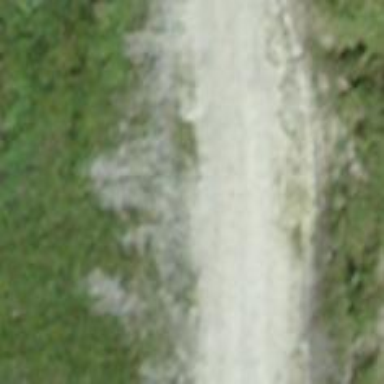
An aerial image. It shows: Track road with excellent visibility. The tracktype is grade2.